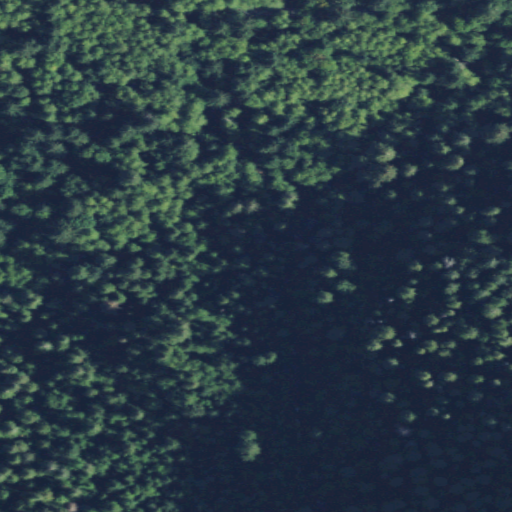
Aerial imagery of valley in Washington named Fletcher Canyon containing evergreen forest, woody wetlands, mixed forest, open development, and deciduous forest